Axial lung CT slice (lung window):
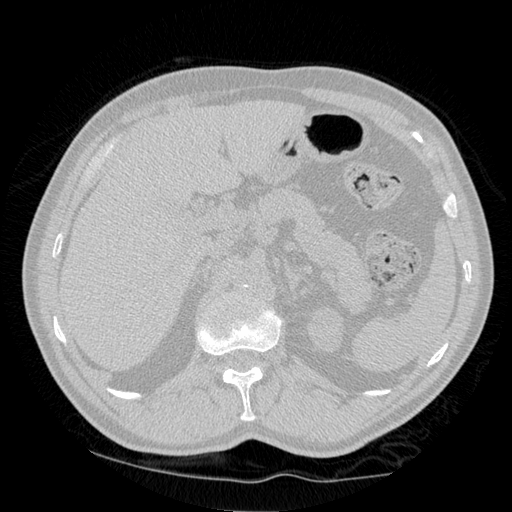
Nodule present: no